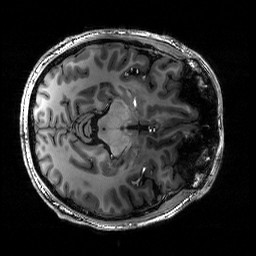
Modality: T1w
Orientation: axial
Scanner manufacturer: siemens
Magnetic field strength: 6.98 T
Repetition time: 2.3 s
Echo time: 0.00244 s